Question: I've been working on a view for an Oxygen plugin and I'm having trouble getting my GridBagLayout to start at the top. Currently when you add content to the JPanel it vertically centers in the div like the following image.

'''
// swing imports
import javax.swing.JPanel;
import javax.swing.JLabel;
import javax.swing.JTextField;
import javax.swing.JCheckBox;
import javax.swing.JButton;
import javax.swing.JScrollPane;
// awt imports
import java.awt.Color;
import java.awt.Insets;
import java.awt.BorderLayout;
import java.awt.GridBagLayout;
import java.awt.GridBagConstraints;
import java.awt.event.ActionEvent;
import java.awt.event.ActionListener;
public class DBPediaPanel extends JPanel {
private JScrollPane scrollPane;
private JPanel scrollContent;
private JButton btnAcceptAll;
private int currentRow = 0;
public DBPediaPanel() {
this.setLayout(new BorderLayout());
this.setBackground(Color.BLACK);
this.add(getScrollPane(), BorderLayout.CENTER);
btnAcceptAll = new JButton("Add Row");
btnAcceptAll.addActionListener(new ActionListener() {
public void actionPerformed(ActionEvent e) {
addStringToList("row " + currentRow);
System.out.println("test");
}
});
this.add(btnAcceptAll, BorderLayout.SOUTH);
}
private JScrollPane getScrollPane() {
scrollContent = new JPanel(new GridBagLayout());;
scrollPane = new JScrollPane(scrollContent);
return scrollPane;
}
private GridBagConstraints createGbc(int x, int y) {
GridBagConstraints gbc = new GridBagConstraints();
gbc.gridx = x;
gbc.gridy = y;
gbc.gridwidth = 1;
gbc.gridheight = 1;
gbc.anchor = (x == 0) ? GridBagConstraints.FIRST_LINE_START : GridBagConstraints.FIRST_LINE_START;
gbc.fill = (x == 0) ? GridBagConstraints.BOTH : GridBagConstraints.HORIZONTAL;
gbc.insets = (y == 0) ? new Insets(3, 5, 3, 5) : new Insets(0, 5, 3, 5);
gbc.weightx = (x == 0) ? 0.1 : 1.0;
gbc.weighty = 0.0;
return gbc;
}
public void addStringToList(String str) {
System.out.println("in addStringToList");
System.out.println("attempting to add " + str + " to the list");
GridBagConstraints gbc = createGbc(0, currentRow);
scrollContent.add(new JCheckBox(), gbc);
gbc = createGbc(1, currentRow);
scrollContent.add(new JTextField(str), gbc);
// revalidate and repaint the scrollContent to ensure it gets added to the view
scrollContent.layout();
scrollContent.revalidate();
scrollContent.repaint();
currentRow++;
}
}
'''
Thanks for the help. I almost have it there but it doesn't seem to be respecting 'gbc.anchor = GridBagConstraints.FIRST_LINE_START'.
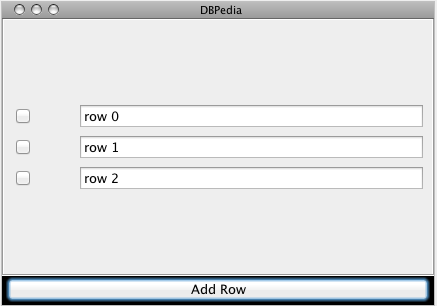
Answer: 'GridBagLayout' lays isn't components out around the centre of the container by default
The most common solution is to place a filler component (such as a 'JLabel') in the last position and set its 'weightx/y' to 1. In your case, I'd place it in the last row